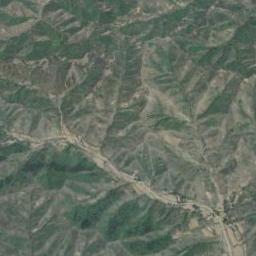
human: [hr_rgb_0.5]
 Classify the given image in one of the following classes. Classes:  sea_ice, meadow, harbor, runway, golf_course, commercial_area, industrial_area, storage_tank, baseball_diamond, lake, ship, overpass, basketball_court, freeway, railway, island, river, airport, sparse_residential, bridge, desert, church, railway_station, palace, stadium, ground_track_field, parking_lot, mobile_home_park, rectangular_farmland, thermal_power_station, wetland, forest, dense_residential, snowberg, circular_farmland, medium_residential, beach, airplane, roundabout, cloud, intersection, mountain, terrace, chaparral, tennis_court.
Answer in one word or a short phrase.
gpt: mountain